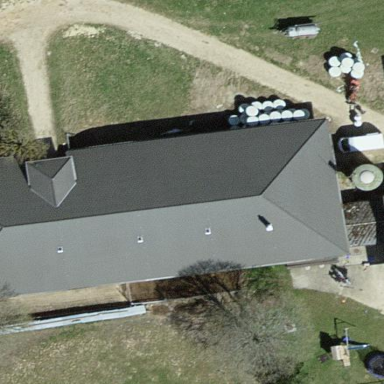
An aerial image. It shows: Farm building.